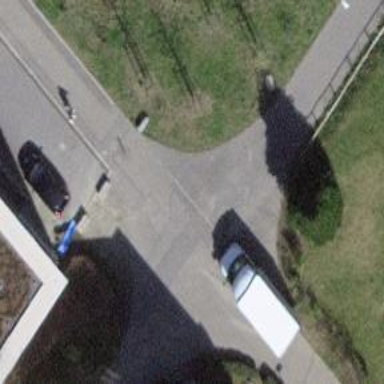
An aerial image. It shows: Bollard.